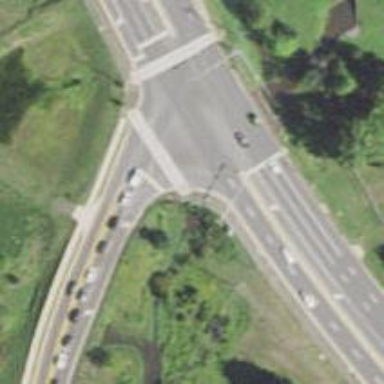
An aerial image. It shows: Marked asphalt cycleway crossing.